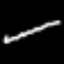
Label: squiggle